Question: lets say I have bunch of hyperlinks. When link is clicked, I'd like an opened page (in a separate window) to have a google-translator style toolbox that I could use to save the page to a localdisk if I liked it, adding a few tags to the database using php. I understand how to save a file using php, but could You help me with ideas as how to add a toolbar and to send request from toolbar to my processing page?
Here's graphic representation of my question.

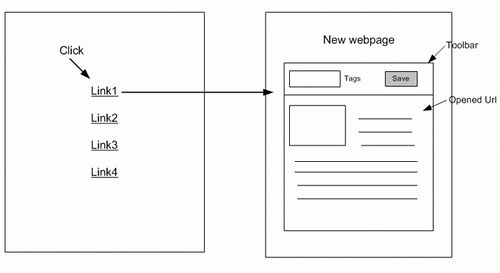
Answer: You could have a page... say "extUrl" that contains the toolbar and an iframe where you could open the URL that your link may pass as GET parameter.
EDIT : I didn't use php for years so the code (untested) may need debug...
your link could be something like : '<a href="/extUrl.php?url=http://stackoverflow.com/">SO</a>'
And your extUrl.php file would look like :
'''
[...]
<!-- here your toolbar -->
<?php
url = $GET['url'];
?>
<iframe src="<?php echo $url ?>"></iframe>
'''